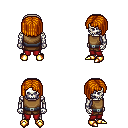
a pixel art fantasy rpg character, male body template, skeleton, leather chest armor, red pants, dark blonde pageboy hairstyle, gold boots, four views (front, back, left, right), 2x2 character sprite sheet, small pixel art, hard edges, no anti-aliasing